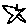
Label: star